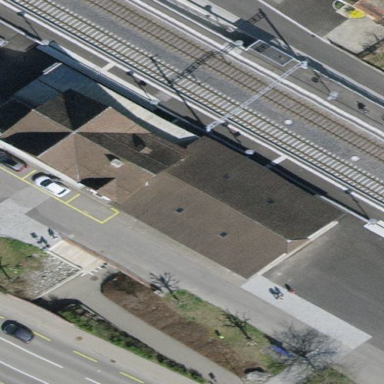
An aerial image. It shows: Transportation building.